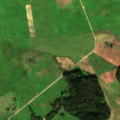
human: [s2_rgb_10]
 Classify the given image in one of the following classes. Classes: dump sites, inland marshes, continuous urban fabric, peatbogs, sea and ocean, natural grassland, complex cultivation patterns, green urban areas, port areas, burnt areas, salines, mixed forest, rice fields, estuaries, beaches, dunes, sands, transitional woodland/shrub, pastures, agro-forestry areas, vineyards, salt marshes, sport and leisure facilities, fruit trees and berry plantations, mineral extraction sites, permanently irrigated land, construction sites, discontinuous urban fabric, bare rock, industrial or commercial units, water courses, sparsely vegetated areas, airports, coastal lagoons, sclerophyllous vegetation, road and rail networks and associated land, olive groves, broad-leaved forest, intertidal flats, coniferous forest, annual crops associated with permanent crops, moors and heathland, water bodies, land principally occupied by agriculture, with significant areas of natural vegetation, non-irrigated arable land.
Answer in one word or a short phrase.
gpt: non-irrigated arable land, pastures, complex cultivation patterns, mixed forest